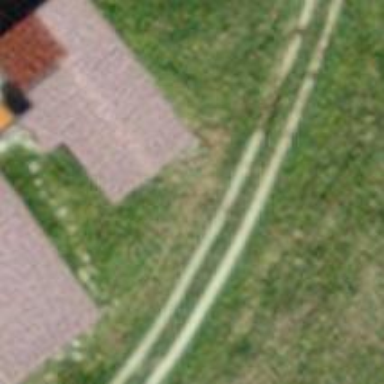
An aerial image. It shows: Farm auxiliary building with gabled roof.